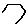
Label: hexagon